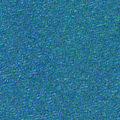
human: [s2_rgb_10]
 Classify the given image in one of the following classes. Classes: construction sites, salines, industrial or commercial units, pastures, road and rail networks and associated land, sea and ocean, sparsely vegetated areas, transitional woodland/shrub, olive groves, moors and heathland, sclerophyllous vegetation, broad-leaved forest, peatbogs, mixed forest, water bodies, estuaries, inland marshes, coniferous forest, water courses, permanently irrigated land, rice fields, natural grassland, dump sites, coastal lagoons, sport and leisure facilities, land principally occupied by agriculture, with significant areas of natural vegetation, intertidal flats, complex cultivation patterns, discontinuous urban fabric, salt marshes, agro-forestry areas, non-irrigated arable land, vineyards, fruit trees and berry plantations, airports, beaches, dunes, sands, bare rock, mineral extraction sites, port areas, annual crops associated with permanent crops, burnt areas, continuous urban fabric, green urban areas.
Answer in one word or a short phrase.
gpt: sea and ocean